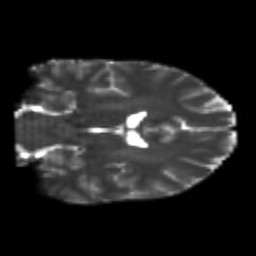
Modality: T2w
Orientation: coronal
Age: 26
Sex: male
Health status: healthy
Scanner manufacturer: philips
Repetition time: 7.384 s
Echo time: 0.08599 s